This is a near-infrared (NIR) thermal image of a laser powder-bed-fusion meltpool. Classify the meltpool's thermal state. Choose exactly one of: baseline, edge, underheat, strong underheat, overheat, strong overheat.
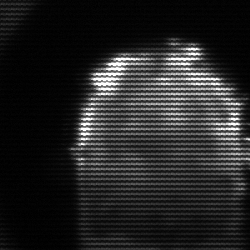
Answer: baseline